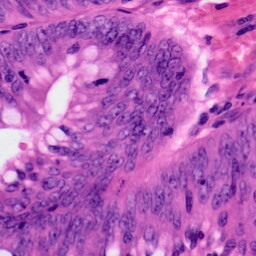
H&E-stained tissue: Colon